問題: ∠Bが直角である直角三角形ABCがあり、線分ABの中点をMとし、線分BCを四等分する点を、点Bのほうから順にE、G、Dとします。さらに、点Eを通り直線BCに垂直な直線と、直線ADの交点をHとします。BM＝6、BE＝4であるとき、∠MHGの大きさは何度ですか。

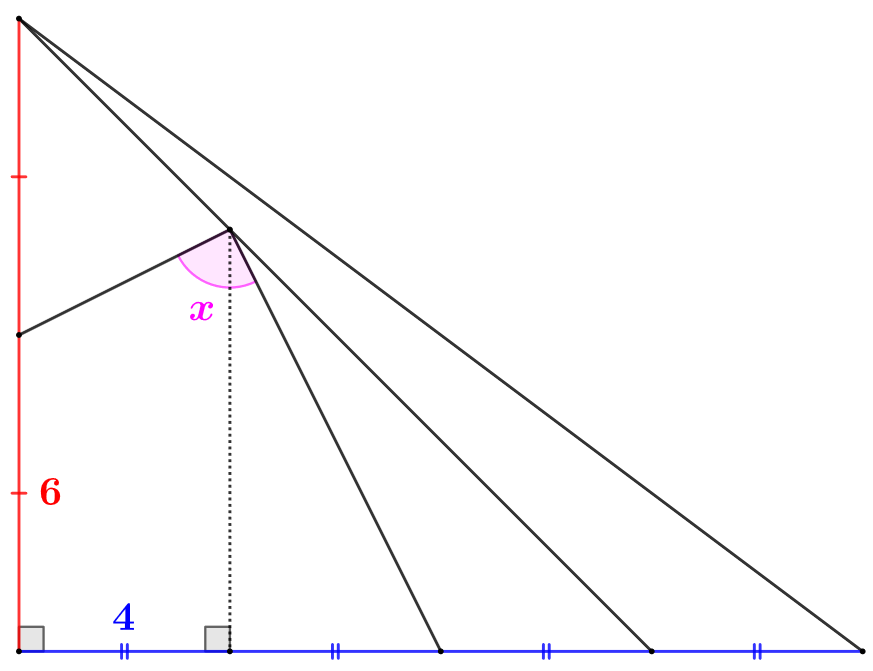
解答: 直線HMと直線BCの交点をI'とすると、三角形EGHと三角形EHI'は二辺の比とその間の角が等しいため相似である。よって∠MHG＝90°。
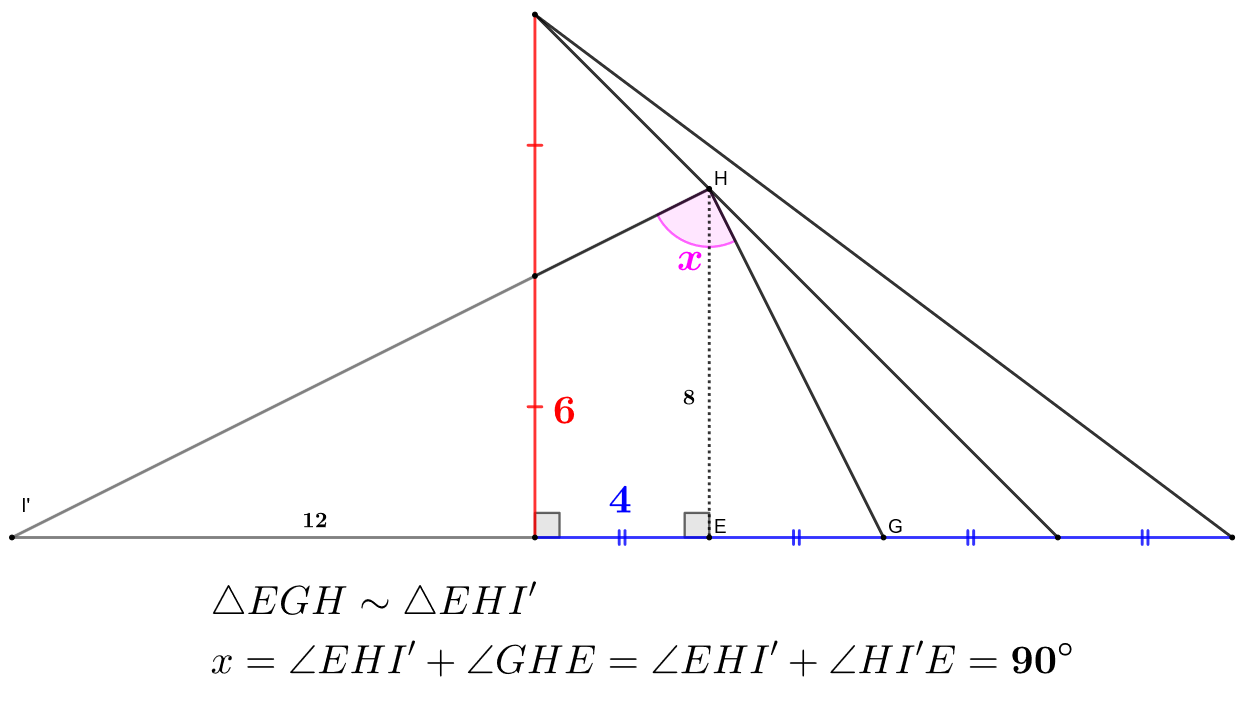
答え: 90
タグ: 相似